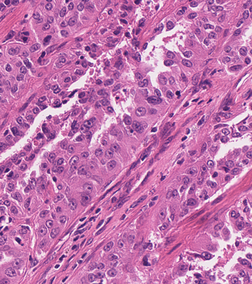
Tumor epithelial tissue: yes
Tumor-associated stroma tissue: yes
Normal tissue: no